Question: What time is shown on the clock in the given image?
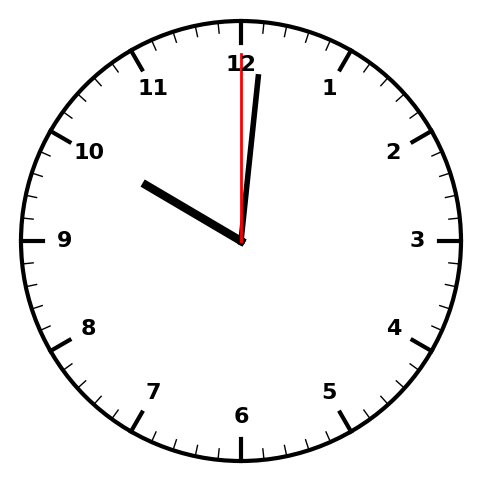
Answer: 10:01:00